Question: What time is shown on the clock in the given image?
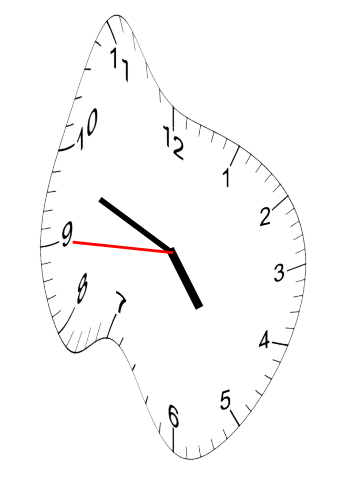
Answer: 04:48:45